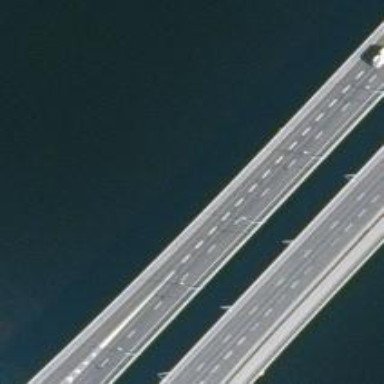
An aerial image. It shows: Trunk highway with bridge.